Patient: sex M, age 76
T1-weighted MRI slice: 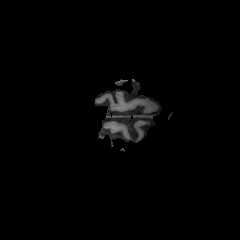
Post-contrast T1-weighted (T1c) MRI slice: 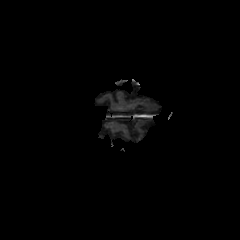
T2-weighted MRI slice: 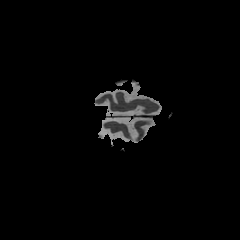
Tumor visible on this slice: no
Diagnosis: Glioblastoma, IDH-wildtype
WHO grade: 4